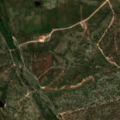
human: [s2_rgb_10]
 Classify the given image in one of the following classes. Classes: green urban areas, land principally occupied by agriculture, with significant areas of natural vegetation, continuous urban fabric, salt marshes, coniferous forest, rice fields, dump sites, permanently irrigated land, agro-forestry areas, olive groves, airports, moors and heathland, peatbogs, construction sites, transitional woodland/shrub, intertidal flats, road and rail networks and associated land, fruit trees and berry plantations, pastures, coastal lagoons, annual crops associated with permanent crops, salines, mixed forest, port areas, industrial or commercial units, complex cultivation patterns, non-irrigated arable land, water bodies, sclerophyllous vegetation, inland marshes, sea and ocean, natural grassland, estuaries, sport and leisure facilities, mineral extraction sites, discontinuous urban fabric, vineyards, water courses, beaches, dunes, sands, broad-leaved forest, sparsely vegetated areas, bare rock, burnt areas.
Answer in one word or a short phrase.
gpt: non-irrigated arable land, pastures, agro-forestry areas